Interaction volume radius: 5 \u00c5
Interaction volume height: 10 \u00c5
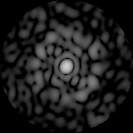
Disorder parameter: 0.8931